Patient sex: M
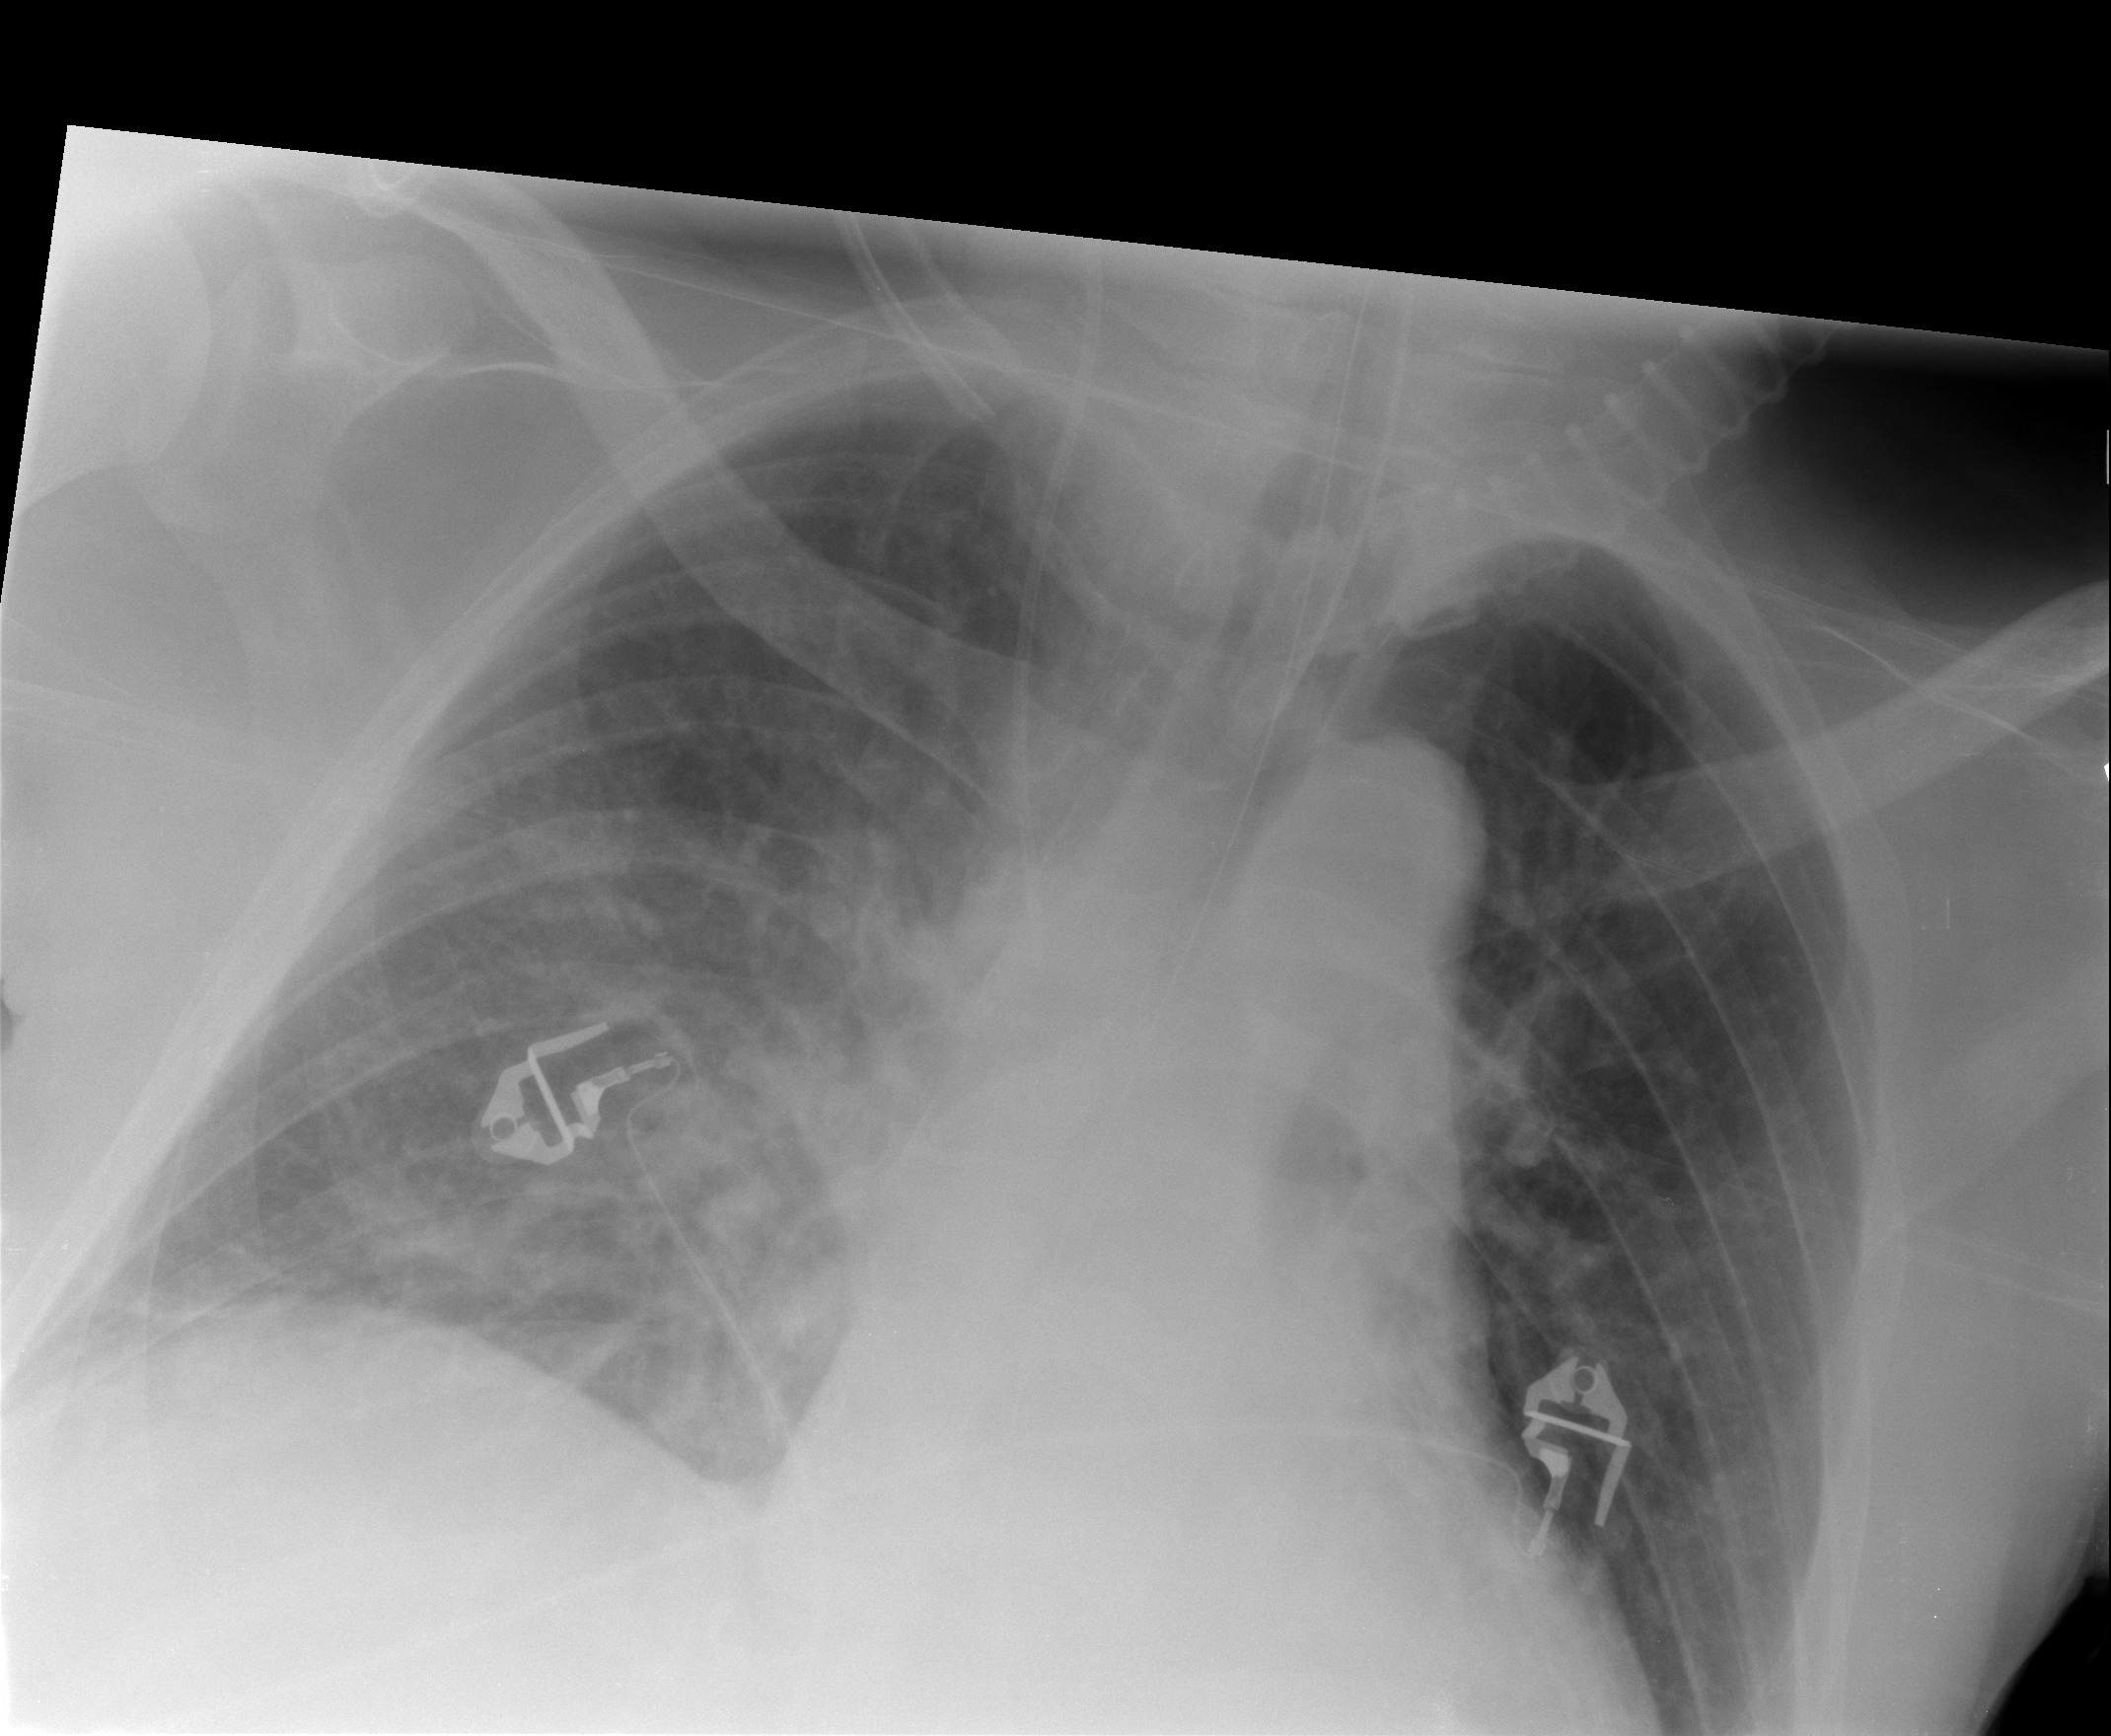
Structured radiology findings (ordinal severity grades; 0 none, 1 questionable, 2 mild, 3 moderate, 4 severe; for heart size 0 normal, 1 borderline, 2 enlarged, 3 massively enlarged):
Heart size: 2
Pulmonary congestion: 2
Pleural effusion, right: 2
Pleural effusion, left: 2
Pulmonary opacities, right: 2
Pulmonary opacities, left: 2
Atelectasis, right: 2
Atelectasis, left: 2